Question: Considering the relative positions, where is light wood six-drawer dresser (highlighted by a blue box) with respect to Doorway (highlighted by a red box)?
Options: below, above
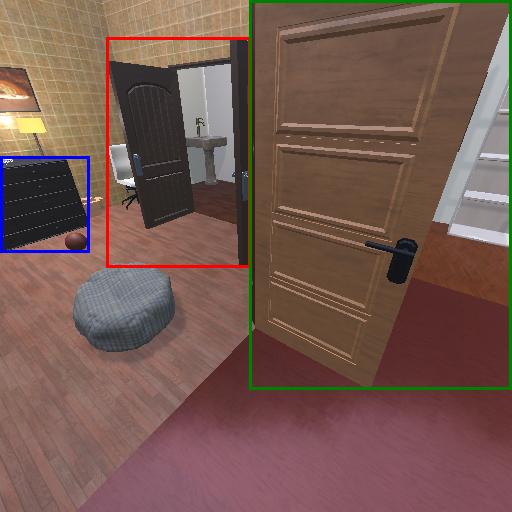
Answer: below